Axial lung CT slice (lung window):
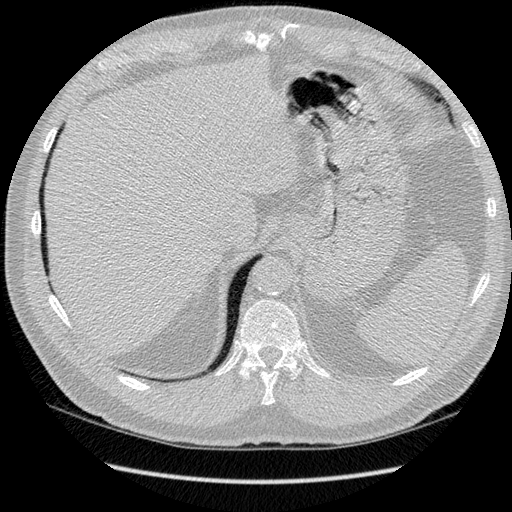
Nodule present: no